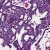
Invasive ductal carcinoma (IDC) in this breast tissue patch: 1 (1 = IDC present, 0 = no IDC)